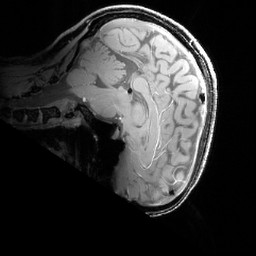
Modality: T1w
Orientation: sagittal
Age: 35
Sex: female
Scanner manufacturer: siemens
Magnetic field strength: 7 T
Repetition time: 4.3 s
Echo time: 0.00227 s